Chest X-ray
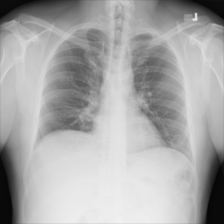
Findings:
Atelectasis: positive
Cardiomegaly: negative
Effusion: negative
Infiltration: negative
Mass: negative
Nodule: negative
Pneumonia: negative
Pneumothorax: negative
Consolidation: negative
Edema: negative
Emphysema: negative
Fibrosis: negative
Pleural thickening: negative
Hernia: negative